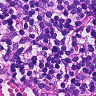
Metastatic tissue present: no